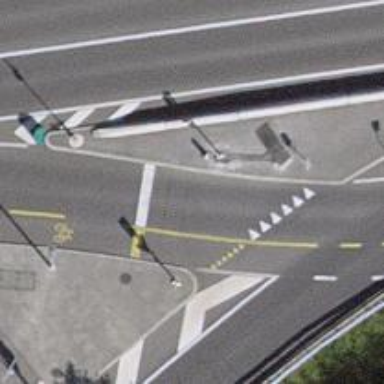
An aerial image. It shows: Road with traffic signals.